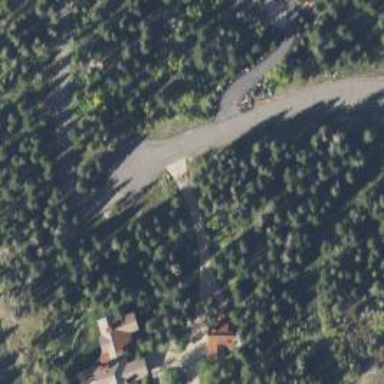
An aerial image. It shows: Residential road.